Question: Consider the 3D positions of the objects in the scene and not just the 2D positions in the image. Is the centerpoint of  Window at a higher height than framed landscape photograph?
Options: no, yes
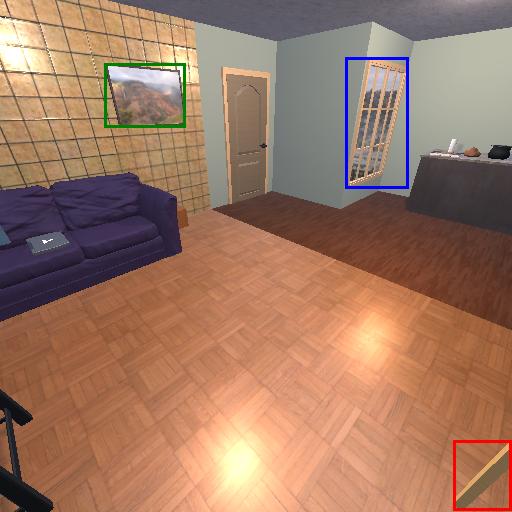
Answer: no